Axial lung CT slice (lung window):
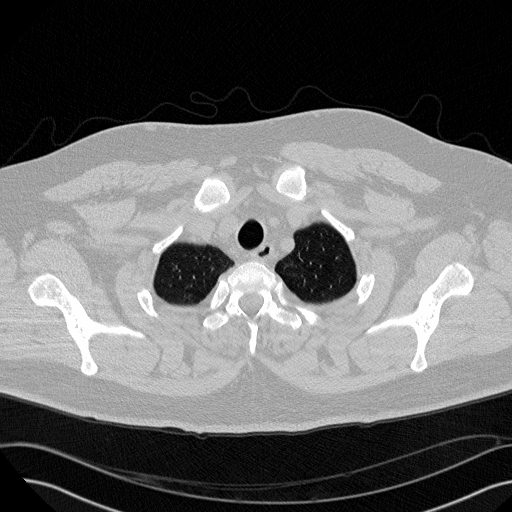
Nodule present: no